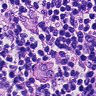
Metastatic tissue present: no